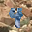
Label: 4